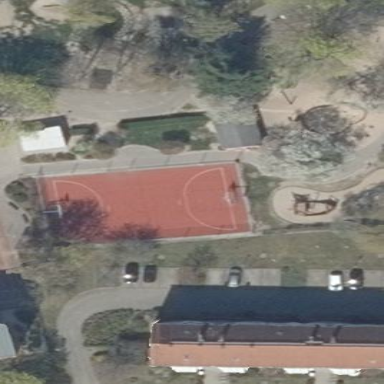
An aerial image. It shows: Playground area for leisure land.